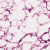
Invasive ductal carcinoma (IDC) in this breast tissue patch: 0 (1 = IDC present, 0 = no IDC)